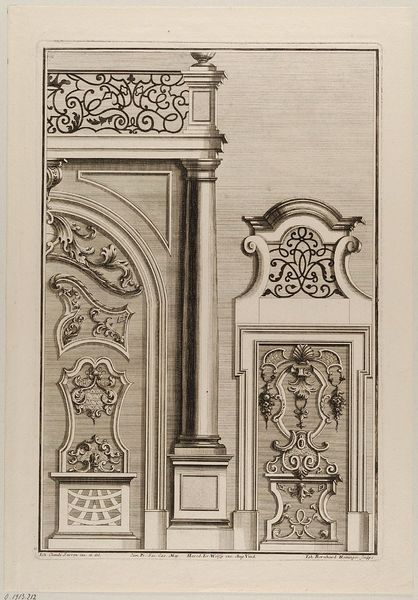
Titel: Türen mit geschnitzten Verzierungen
Künstler: Jeremias Wolff Erben
Standort: Hamburg
Institution: Museum für Kunst und Gewerbe Hamburg
Schlagwörter: pfeiler, barock, grafik, graphik, ornamente, fotografie, photographie, druckgraphik, druckgrafik, radierung, girlanden, laubwerk, blattwerk, bandelwerk, reproduktionen, barockzeit, barockzeitalter, blumengewinde, druckerzeugnisse, tür, säule, ornamentstich, vorlageblätter